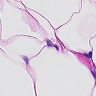
Metastatic tissue present: no